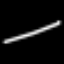
Label: line